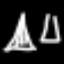
Label: The Eiffel Tower